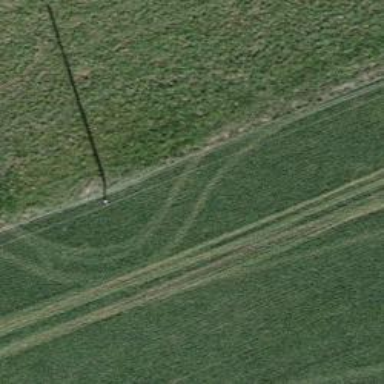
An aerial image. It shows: Minor power line.